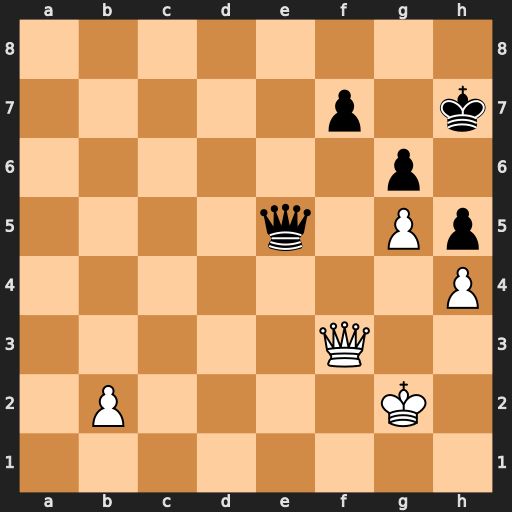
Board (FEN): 8/5p1k/6p1/4q1Pp/7P/5Q2/1P4K1/8
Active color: w
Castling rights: -
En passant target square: -
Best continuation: Qxf7+ Qg7 Qxg7+